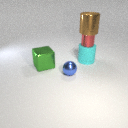
small red metal cylinder below large brown metal cylinder